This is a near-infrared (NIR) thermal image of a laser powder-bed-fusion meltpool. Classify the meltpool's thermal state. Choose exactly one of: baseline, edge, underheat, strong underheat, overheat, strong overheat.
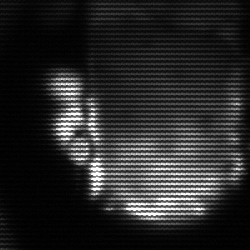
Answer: baseline